Field crop: tomato
Growth stage: 1
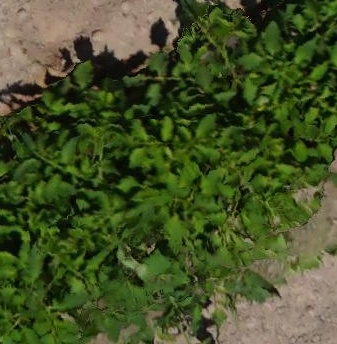
Species: tomato